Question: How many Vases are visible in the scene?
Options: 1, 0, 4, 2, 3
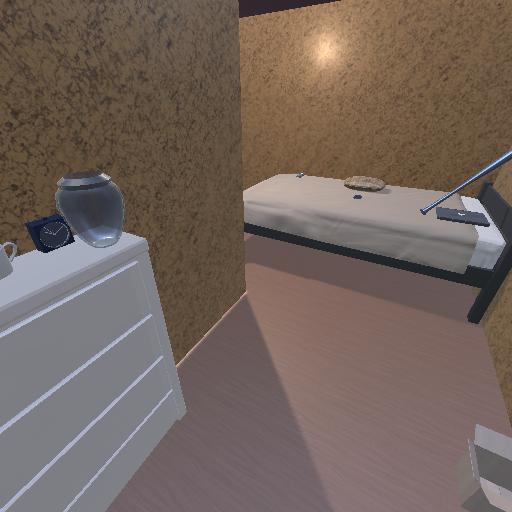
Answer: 1